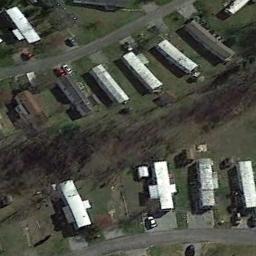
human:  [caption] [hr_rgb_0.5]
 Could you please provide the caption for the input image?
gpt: The mobile home park has some mobile homes on the grass and some bare trees are among these mobile homes .

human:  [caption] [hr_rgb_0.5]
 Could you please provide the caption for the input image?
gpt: Many buildings of different shapes are in mobile home parks .

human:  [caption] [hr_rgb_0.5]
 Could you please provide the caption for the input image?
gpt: The mobile home park is on the grass next to the road .

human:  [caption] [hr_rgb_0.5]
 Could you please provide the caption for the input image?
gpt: There were several cars parked along the road, And there were two rows of mobile homes on the lawn .

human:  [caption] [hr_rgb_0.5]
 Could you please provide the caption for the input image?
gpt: There are some buildings and brown trees in the mobile home park .